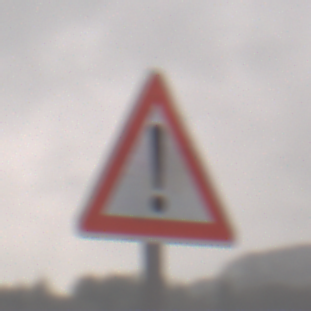
Verkehrszeichen: Gefahrenstelle
Umgebung: Outdoor, Nature
Tageszeit: Midday
Wetter: Overcast
Licht: Natural
Jahreszeit: Winter
Kontrast: LowContrast